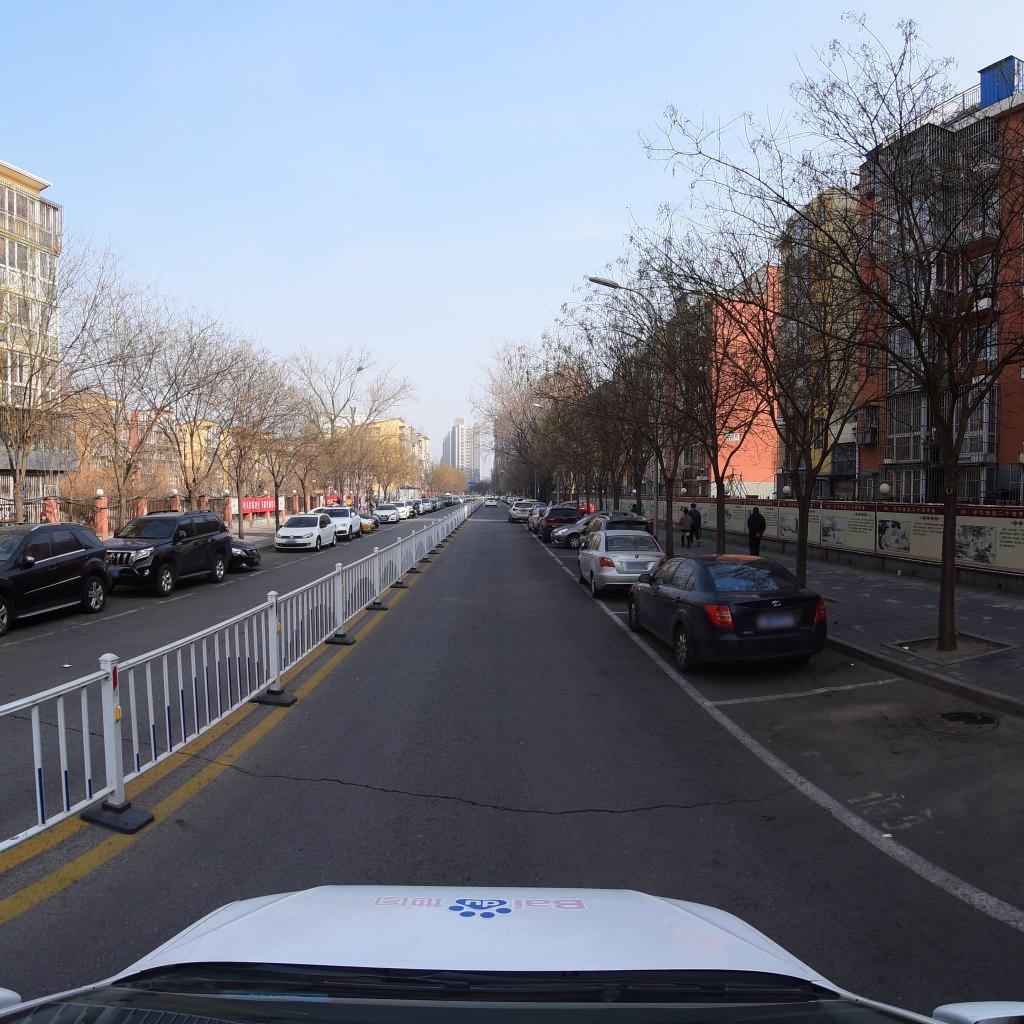
Region: Fengtai
Road damage annotations: transverse crack, manhole cover, longitudinal crack